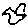
Label: bird